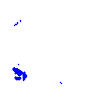
Particle: electron